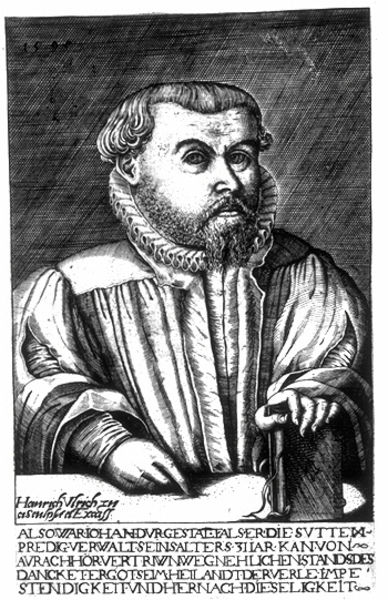
Titel: Bildnis des Johannes Dur?
Künstler: Heinrich Ulrich
Institution: (Seriendruck)
Schlagwörter: dunkel, hand, kopf, mann, umhang, weiß, finger, frisur, grau, hintergrund, nase, profil, schwarz, stirn, tisch, blick, bart, hemd, arme, augen, band, falten, kragen, spitze, vollbart, halskrause, hände, portrait, porträt, gewand, haare, mantel, augenbrauen, frontal, locken, holzschnitt, schrift, papier, düster, graphik, klein, naiv, dick, inschrift, buch, druck, schwarz weiss, radierung, stich, text, hässlich, tinte, talar, zitat, mittelalter, wams, gebückt, spitzenkragen, gelehrter, zwerg, direkt, altdeutsch, verwachsen, heinrich, stichh, stifter, zeigt, ulrich, beschrfitung